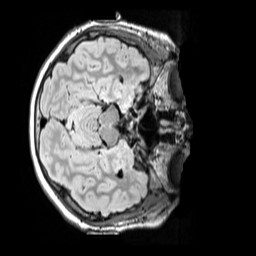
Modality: FLAIR
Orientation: axial
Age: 12
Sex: male
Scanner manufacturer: siemens
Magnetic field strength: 3 T
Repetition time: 5 s
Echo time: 0.388 s